Field crop: maize
Growth stage: 2
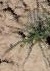
Species: salsola